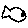
Label: fish